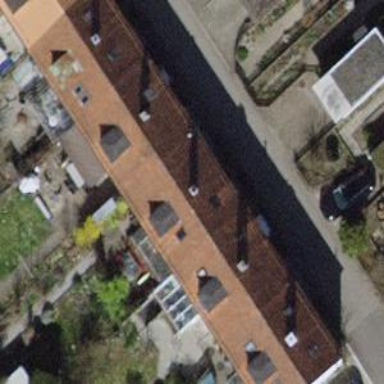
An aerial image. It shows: Gabled-roof house with tile roofing.